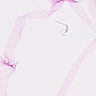
Metastatic tissue present: no